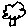
Label: tree